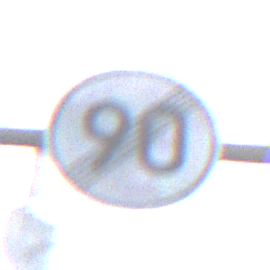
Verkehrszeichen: EndeGeschwindigkeit90
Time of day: MorningAfternoon
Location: Outdoor (Urban)
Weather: Overcast
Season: NotSpecified
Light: Natural